Question: This falls under "a software algorithm" from stackoverflow.com/help/on-topic, in this case, a software algorithm to remove an item from an unsorted array list
This is from my class when we discussed big oh runtime for different data structures

My question is about remove value for unsorted non dynamic array. Shouldn't this be O(n) based on how we implemented it(see below)
'''
public void remove(E value) {
int index = getIndex(value);
elementData[index] = elementData[size - 1];
elementData[size - 1] = null;
size--;
}
public int getIndex(E value) {
for (int i = 0; i < size; i++) {
if (elementData[i].equals(value)) {
return i;
}
}
return -1;
}
'''
While I would agree with the fact that this code segment
'''
elementData[index] = elementData[size - 1];
elementData[size - 1] = null;
size--;
'''
would run in O(1). What I learned from my other question <URL>.
Because the remove method consists of O(n) and O(1), it will run in O(n) time.
Does everyone agree with my assessment or did I miss something?
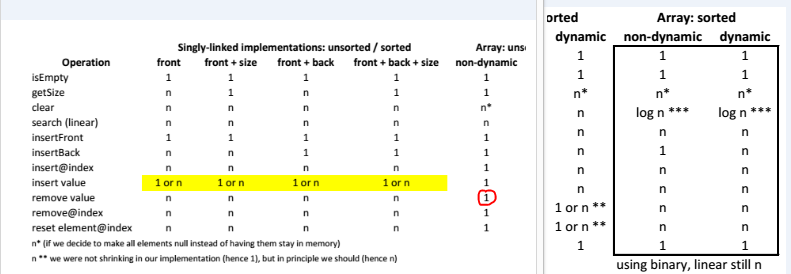
Answer: Yes you are right. Your 'getIndex' function runs in O(n) (O(1/2 * n) on average, but we generally aren't interested in constants). The other code in your 'remove' function runs in constant time, so the total runtime is O(n + c), where c is a constant, meaning the total run time is O(n).